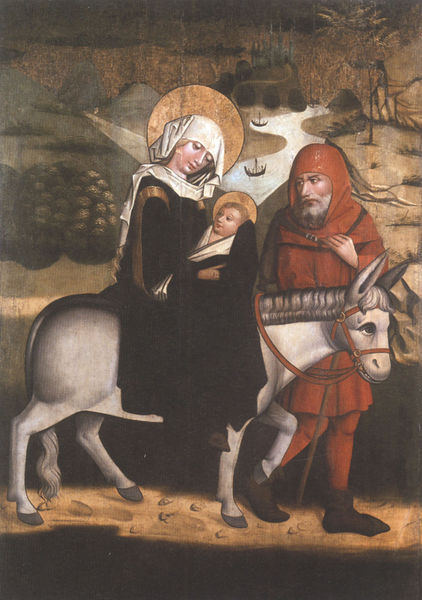
Titel: Flucht nach Ägypten
Künstler: Meister der Dominikanerpassion
Institution: Krakau, Nationalmuseum
Schlagwörter: baum, berg, dunkel, gemälde, hand, himmel, mann, schatten, umhang, weiß, bäume, fluss, grün, landschaft, menschen, sitzen, stadt, braun, frau, licht, nacht, schwarz, straße, rot, schleier, weg, haube, leute, malerei, bart, falten, inkarnat, tragen, bild, bildnis, öl, natur, busch, gehen, pfad, gold, mantel, familie, kind, mutter, vater, höhle, ohren, boote, esel, pferd, stock, mähne, reiten, schwanz, schweif, zaumzeug, zügel, schiffe, baby, strom, faltenwurf, junge, flucht, burg, religion, maultier, altar, heiligenschein, schwarzw, nimbus, christus, jesus, reise, mittelalter, heilige, maria, heiland, mutter gottes, goldgrund, christi, josef, joseph, kapuze, geburt, ägypten, gottesmutter, heilige familie, jesuskind, christie, hute, unsere liebe frau, heilige maria, herberge, brt, kapuzze, 200, gottesgebärerin, maria von nazaret, mara…, auf leinwand